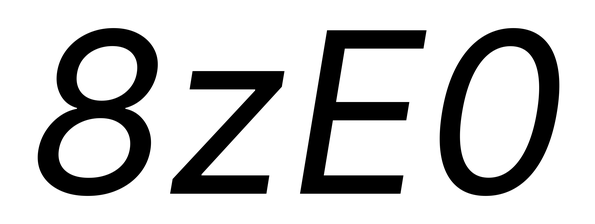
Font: Inter-Italic_Italic